高三 · 解析几何
分别求满足下列条件的抛物线的标准方程.

(1)焦点在直线 $x+3 y+15=0$ 上;

(2)开口向下的抛物线上一点 $Q(m,-3)$ 到焦点的距离等于 5 .
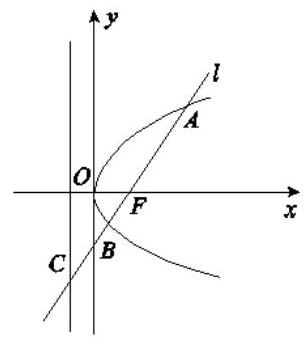
答案: (1) 令 $x=0$ 得 $y=-5$; 令 $y=0$ 得 $x=-15$.$	herefore$ 抛物线的焦点为 $(0-5)$ 或(-15 0).$	herefore$ 所求抛物线的标准方程为 $\mathrm{y}^{2}=-60 \mathrm{x}$ 或 $\mathrm{x}^{2}=-20 \mathrm{y}$2）由题意 设抛物线方程为 $\mathrm{x}^{2}=2 \mathrm{py} p<0$其准线方程为 $y=-p / 2$$\because$ 点 $\mathrm{A}(\mathrm{m},-3)$ 在抛物线上由题设有 $3-\mathrm{p} / 2=5$ $p=-4 	herefore$ 抛物线方程为 $\mathrm{x}^{2}=-8 \mathrm{y}$$\mathrm{m}^{2}=24 \mathrm{~m}= \pm 2 \sqrt{ } 6$